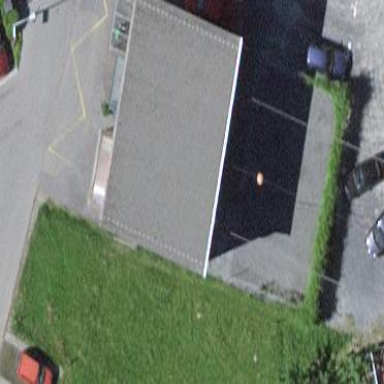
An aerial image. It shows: Building that serves as aerialway station.